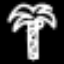
Label: palm tree